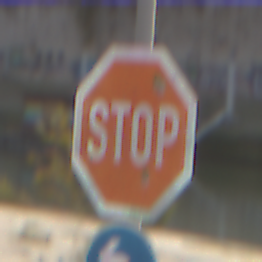
Verkehrszeichen: Stop
Zusatzzeichen unten: VorgeschriebeneFahrtrichtungLinks
Umgebung: Outdoor, Suburban
Tageszeit: MorningAfternoon
Wetter: PartlyCloudy
Licht: Natural
Jahreszeit: NotSpecified
Kontrast: HighContrast